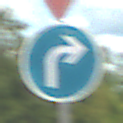
Verkehrszeichen: VorgeschriebeneFahrtrichtungRechts
Zusatzzeichen oben: VorfahrtGewaehren
Umgebung: Outdoor, Suburban
Tageszeit: Midday
Wetter: PartlyCloudy
Licht: Natural
Jahreszeit: Summer
Kontrast: HighContrast